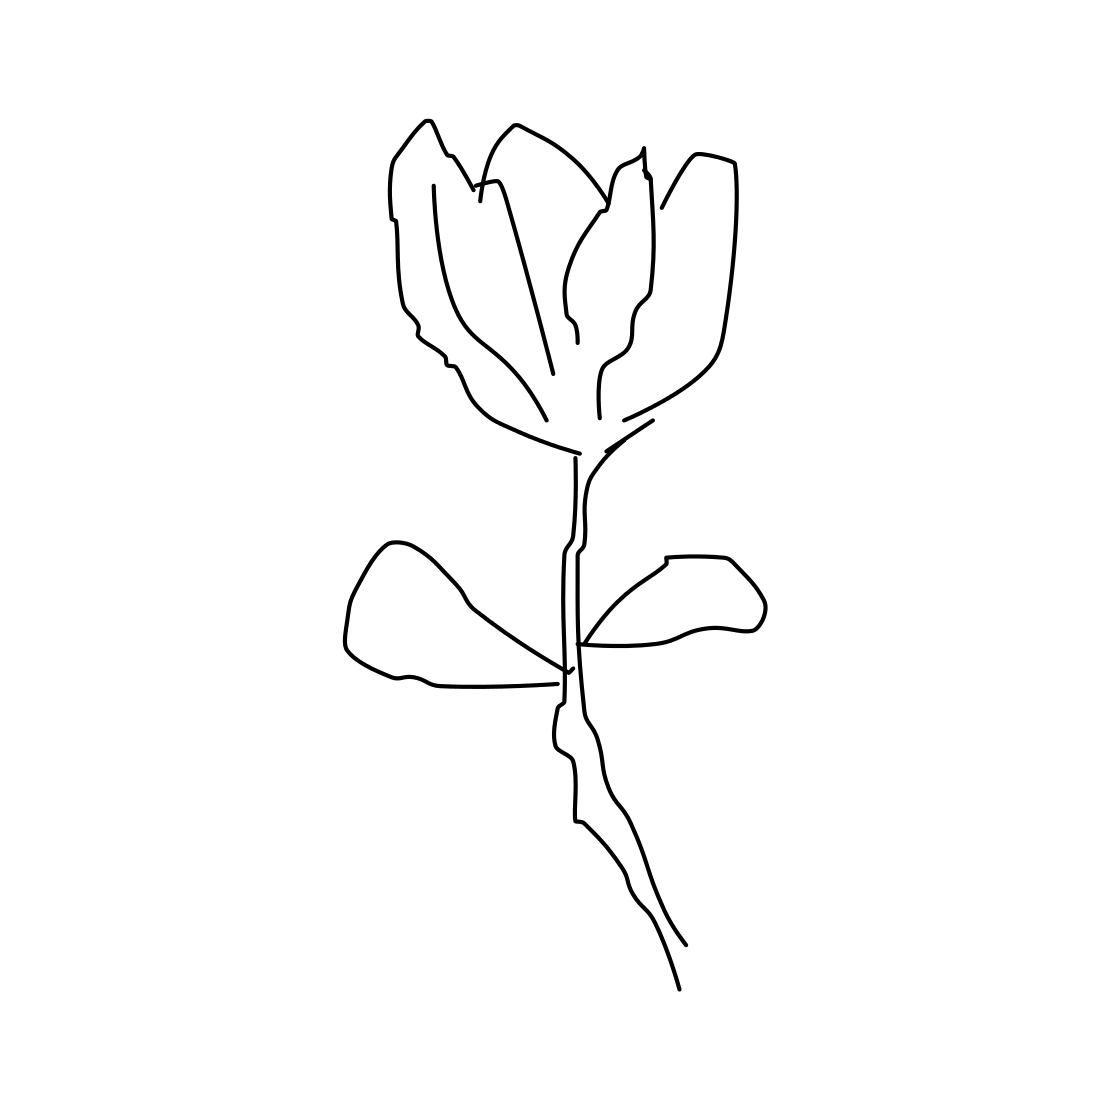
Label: flower with stem